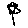
Label: flower